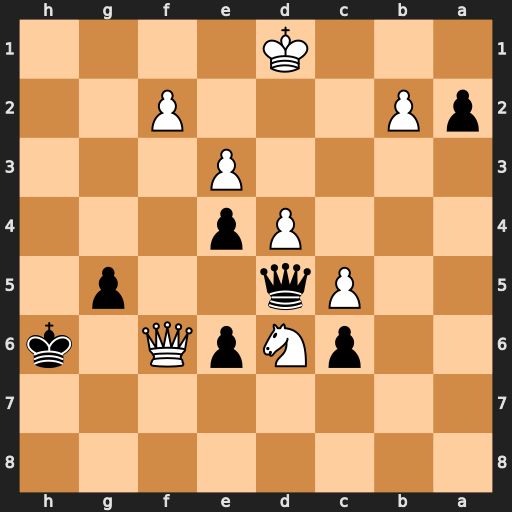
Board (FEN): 8/8/2pNpQ1k/2Pq2p1/3Pp3/4P3/pP3P2/3K4
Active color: b
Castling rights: -
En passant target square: -
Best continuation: Kh5 Qh8+ Kg4 Qa8 Qb3+ Kc1 Kf3 Qa6 g4